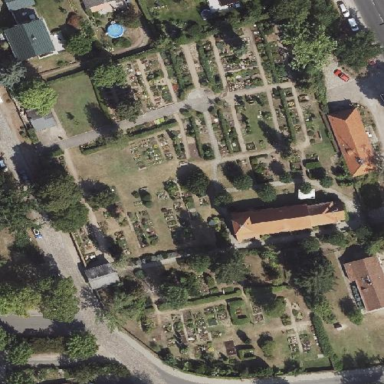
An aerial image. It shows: Cemetery.